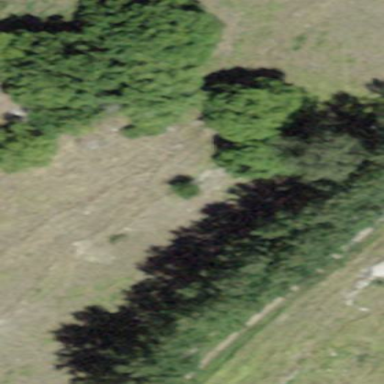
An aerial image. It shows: Forest area.